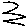
Label: zigzag